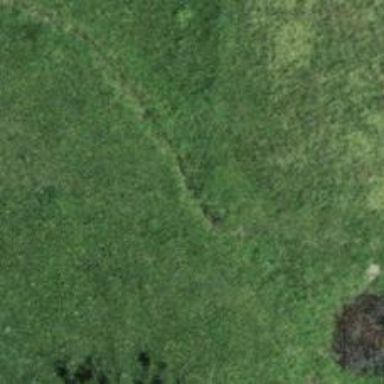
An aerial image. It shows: Ditch in the surroundings.